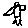
Label: bird